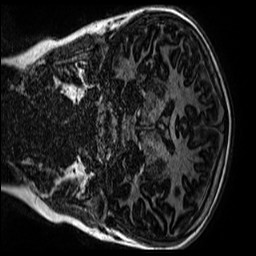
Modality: MP2RAGE
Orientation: coronal
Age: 12
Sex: male
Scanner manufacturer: siemens
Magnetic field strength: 3 T
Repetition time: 4 s
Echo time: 0.00299 s